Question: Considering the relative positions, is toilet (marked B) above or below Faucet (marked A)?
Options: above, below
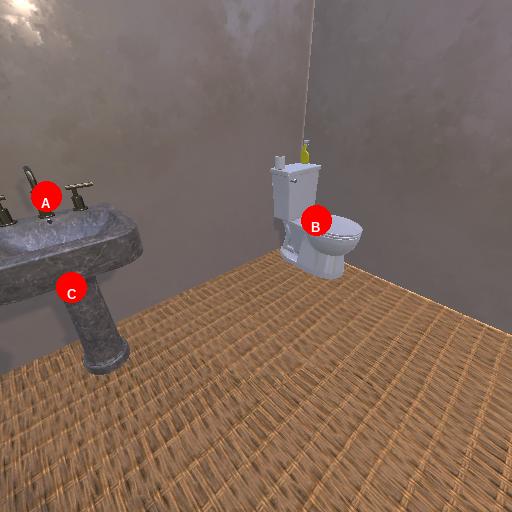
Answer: above